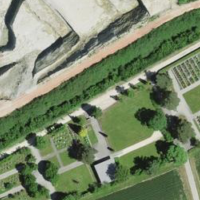
EUNIS habitat code: 44
Species observed at this site:
Pinus sylvestris